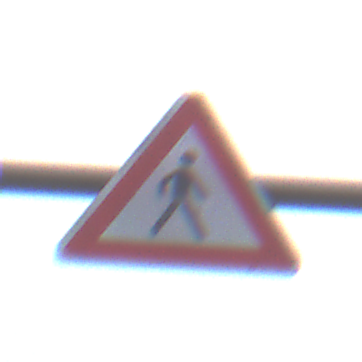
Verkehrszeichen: FussgaengerLinks
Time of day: MorningAfternoon
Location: Outdoor (RoadRail)
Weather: Overcast
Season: NotSpecified
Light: Natural